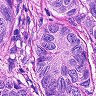
Metastatic tissue present: yes